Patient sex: M
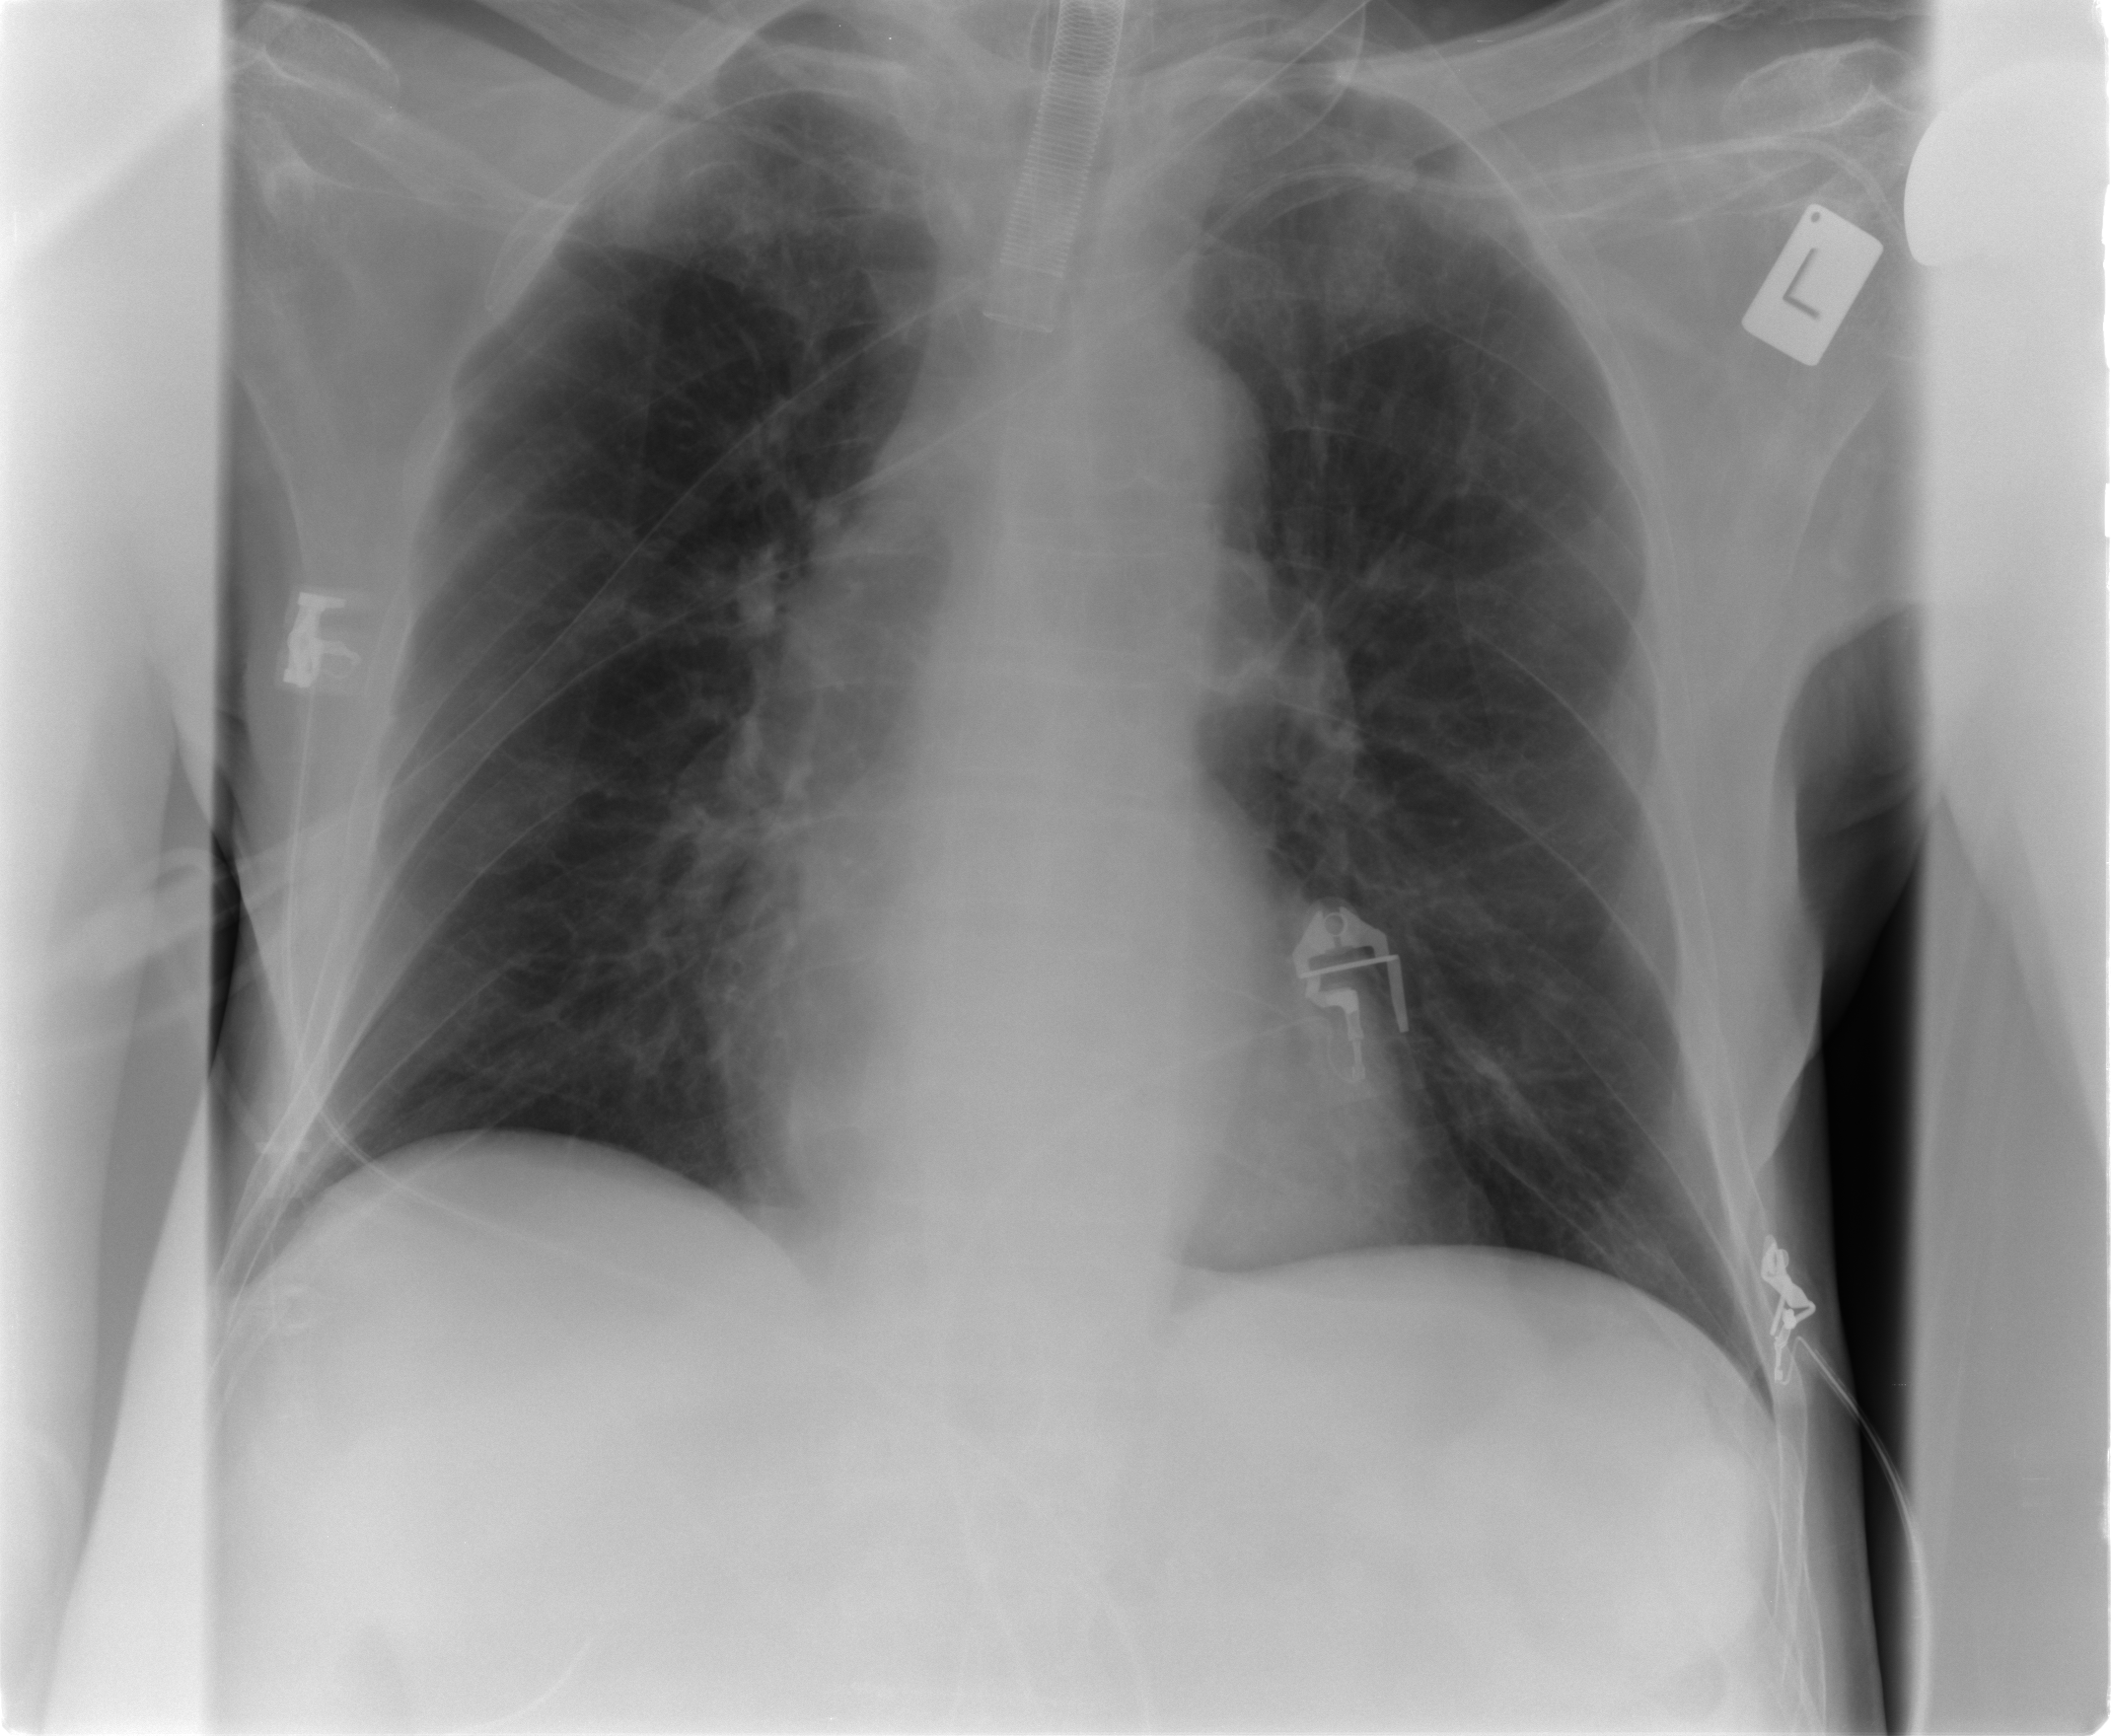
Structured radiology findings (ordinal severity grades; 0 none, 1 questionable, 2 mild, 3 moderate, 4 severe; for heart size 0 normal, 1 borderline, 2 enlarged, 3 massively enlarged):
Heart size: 0
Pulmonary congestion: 0
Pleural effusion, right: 0
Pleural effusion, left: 0
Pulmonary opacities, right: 0
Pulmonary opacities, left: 0
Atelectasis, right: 0
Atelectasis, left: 1